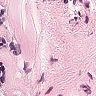
Metastatic tissue present: no